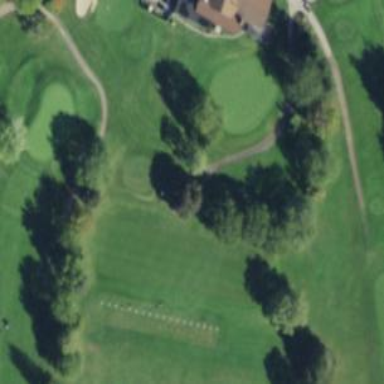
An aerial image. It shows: Path designated for golf carts.